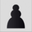
Piece: bP